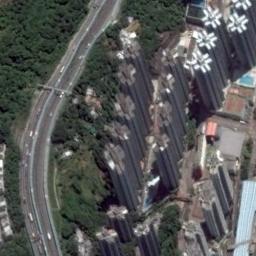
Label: commercial_area